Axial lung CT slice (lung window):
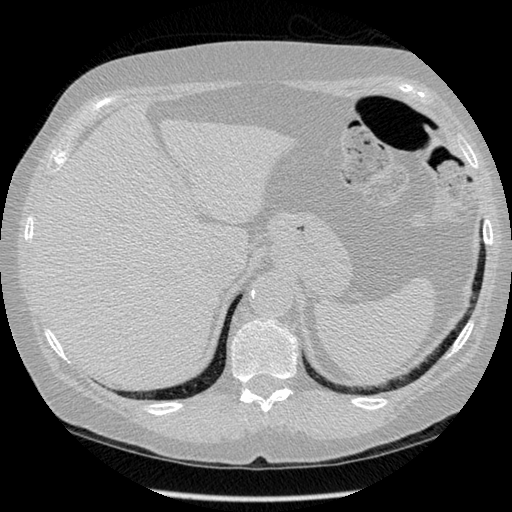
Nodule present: no